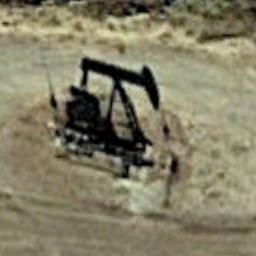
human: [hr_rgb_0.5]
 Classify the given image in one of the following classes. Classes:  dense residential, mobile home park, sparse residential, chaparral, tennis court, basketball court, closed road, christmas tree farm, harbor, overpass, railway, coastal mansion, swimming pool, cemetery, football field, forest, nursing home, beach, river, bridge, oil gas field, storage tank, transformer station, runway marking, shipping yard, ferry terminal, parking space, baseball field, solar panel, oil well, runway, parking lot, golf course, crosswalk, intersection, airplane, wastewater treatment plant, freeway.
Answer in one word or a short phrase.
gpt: oil well